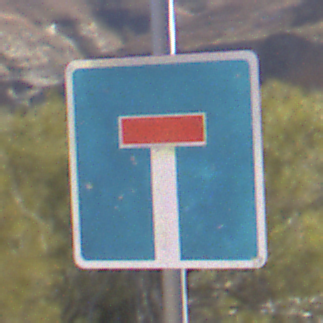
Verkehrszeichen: Sackgasse
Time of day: Midday
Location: Outdoor (Nature)
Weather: Clear
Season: NotSpecified
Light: Natural